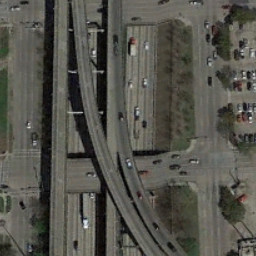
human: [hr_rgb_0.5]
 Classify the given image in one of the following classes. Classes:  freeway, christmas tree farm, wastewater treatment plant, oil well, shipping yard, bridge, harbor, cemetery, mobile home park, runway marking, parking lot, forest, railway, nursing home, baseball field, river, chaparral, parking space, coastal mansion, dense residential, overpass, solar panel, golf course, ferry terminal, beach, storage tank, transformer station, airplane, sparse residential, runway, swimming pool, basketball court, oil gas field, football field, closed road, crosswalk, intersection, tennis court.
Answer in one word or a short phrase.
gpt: overpass